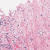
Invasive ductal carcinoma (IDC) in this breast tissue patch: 0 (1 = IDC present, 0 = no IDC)